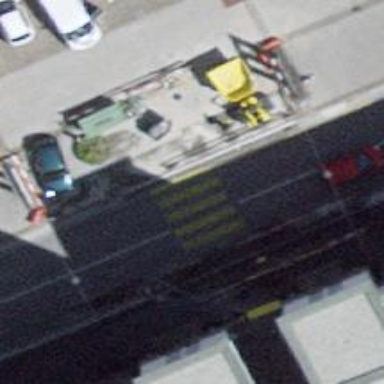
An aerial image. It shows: Marked footway crossing with traffic-calming table.